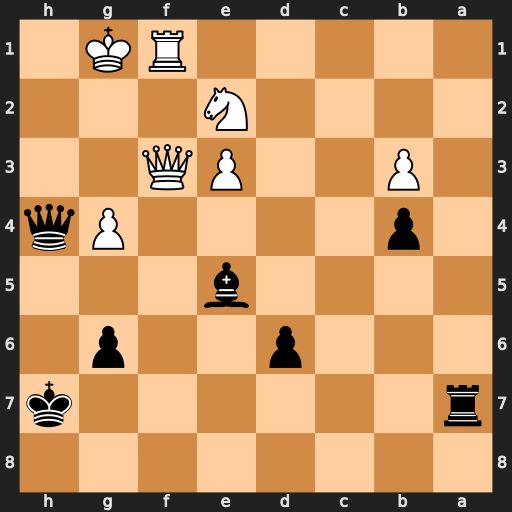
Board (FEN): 8/r6k/3p2p1/4b3/1p4Pq/1P2PQ2/4N3/5RK1
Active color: b
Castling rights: -
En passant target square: -
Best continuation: Qh2#